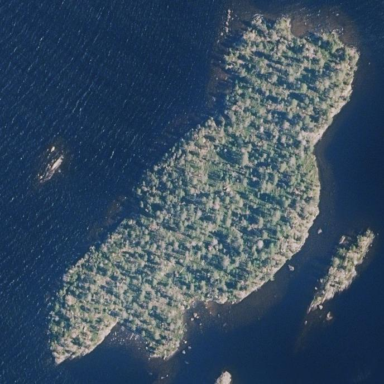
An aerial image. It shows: Islet.